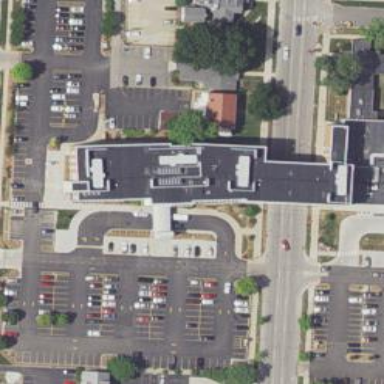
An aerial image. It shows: Healthcare clinic is depicted in the image.